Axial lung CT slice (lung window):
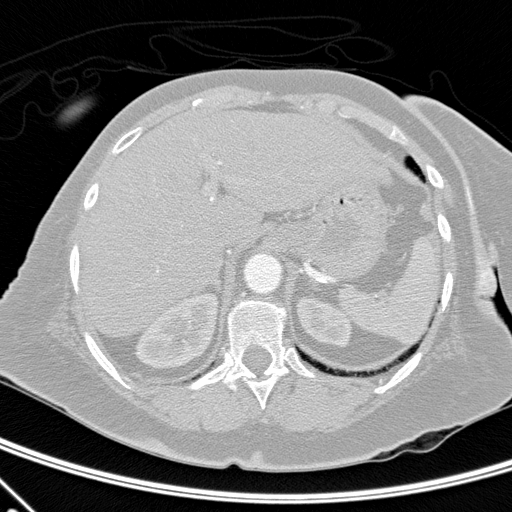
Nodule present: no